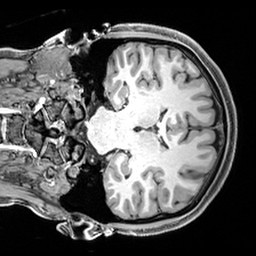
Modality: T1w
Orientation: coronal
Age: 20
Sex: female
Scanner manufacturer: siemens
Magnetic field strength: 3 T
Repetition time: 2.4 s
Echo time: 0.00217 s